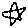
Label: star